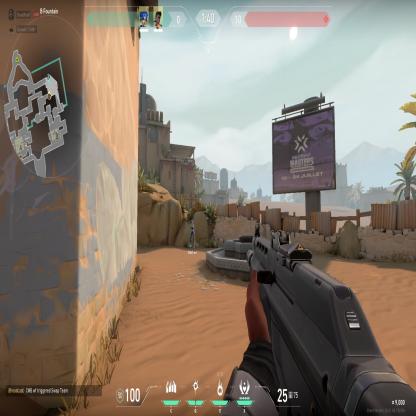
Label: teammate